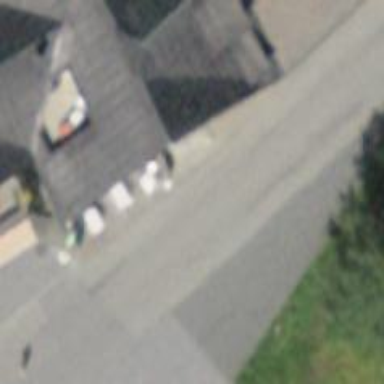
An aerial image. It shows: Cafe.